Field crop: maize
Growth stage: 2
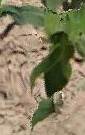
Species: maize